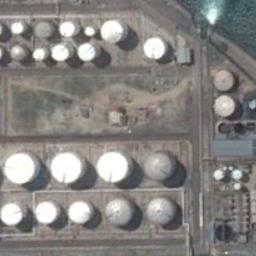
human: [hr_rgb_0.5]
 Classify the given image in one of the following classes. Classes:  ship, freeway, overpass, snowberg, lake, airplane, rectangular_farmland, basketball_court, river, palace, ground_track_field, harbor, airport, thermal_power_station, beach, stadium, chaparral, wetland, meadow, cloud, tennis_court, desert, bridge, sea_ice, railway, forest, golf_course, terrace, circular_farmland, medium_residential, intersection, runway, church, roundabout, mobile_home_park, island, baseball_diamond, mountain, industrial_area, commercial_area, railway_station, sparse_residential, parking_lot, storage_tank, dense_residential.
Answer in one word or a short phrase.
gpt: storage_tank